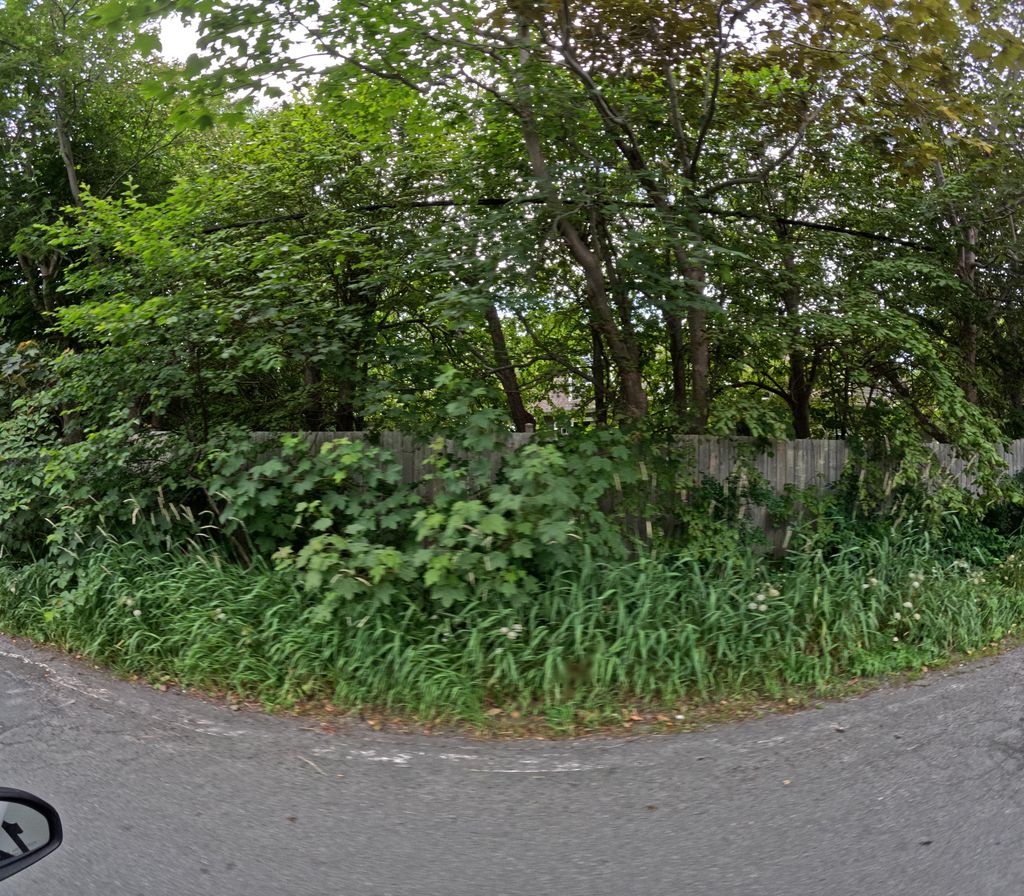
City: st_johns